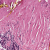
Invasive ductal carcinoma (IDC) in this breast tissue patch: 0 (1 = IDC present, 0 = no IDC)